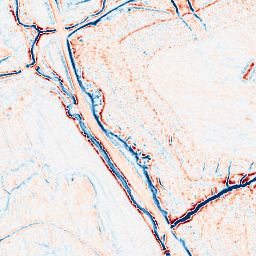
Category: edge_preserving
Decomposition family: anisotropic_diffusion
Decomposition parameters: iterations: 10
kappa: 30
gamma: 0.15
Upsampling method: cubic_mitchell
Upsampling parameters: scale: 2
Upsampling scale: 2